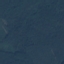
Land use / land cover: Forest